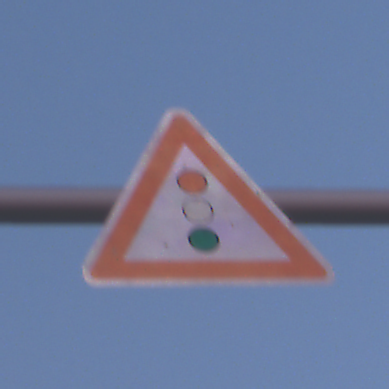
Verkehrszeichen: Lichtzeichenanlage
Umgebung: Outdoor, Nature
Tageszeit: SunriseSunset
Wetter: Clear
Licht: Natural
Jahreszeit: NotSpecified
Kontrast: LowContrast